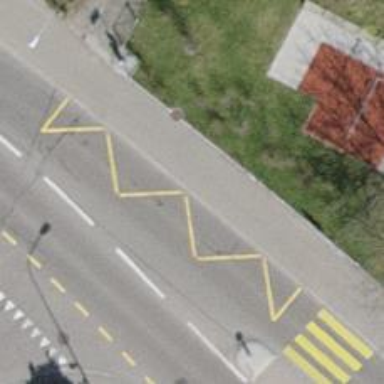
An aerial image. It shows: Asphalt platform for public transport.